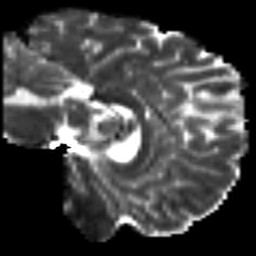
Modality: T2w
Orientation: sagittal
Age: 23
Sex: male
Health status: ill
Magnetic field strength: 3 T
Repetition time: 8.4 s
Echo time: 0.0926 s